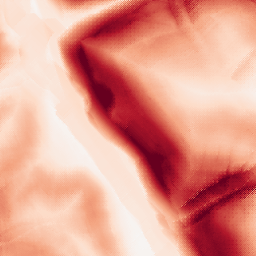
Category: morphological
Decomposition family: morphological_gradient
Decomposition parameters: size: 15
shape: diamond
Upsampling method: regularized
Upsampling parameters: scale: 4
lambda_reg: 0.1
Upsampling scale: 4